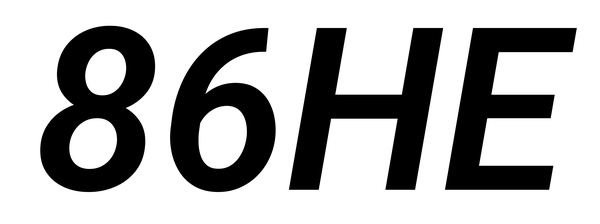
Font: Roboto-Italic_SemiBold_Italic